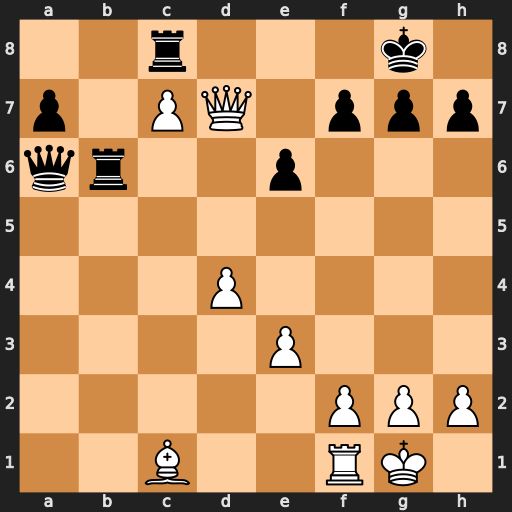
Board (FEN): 2r3k1/p1PQ1ppp/qr2p3/8/3P4/4P3/5PPP/2B2RK1
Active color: w
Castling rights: -
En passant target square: -
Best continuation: Qd8+ Rxd8 cxd8=Q#